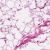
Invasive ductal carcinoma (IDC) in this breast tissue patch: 0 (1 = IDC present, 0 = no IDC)